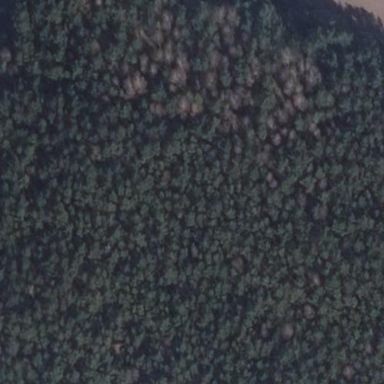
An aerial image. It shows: Forest area.